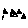
Label: triangle